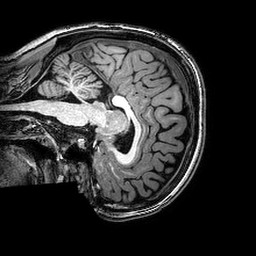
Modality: T1w
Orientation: sagittal
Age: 20
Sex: female
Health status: healthy
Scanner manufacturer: philips
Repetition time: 0.008226 s
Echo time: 0.00377 s